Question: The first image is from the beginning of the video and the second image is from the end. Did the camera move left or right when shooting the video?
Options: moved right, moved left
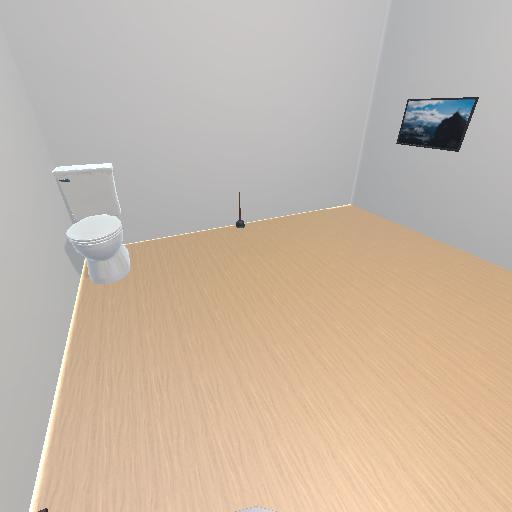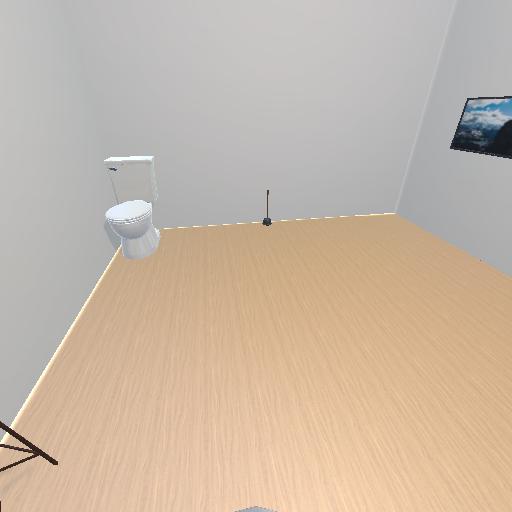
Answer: moved right